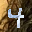
Label: 4